Question: I apologize if this has been asked before, but my search didn't turn up anything on this topic.
Is there a way to show options in the Options Bar in Revit 2016 while prompting the user to select an object (in my case, a Ceiling in a space)?
For example, when using the built-in array command the following shows up on the option bar for user feedback and input:

<URL>
How do I do something like this in my code?
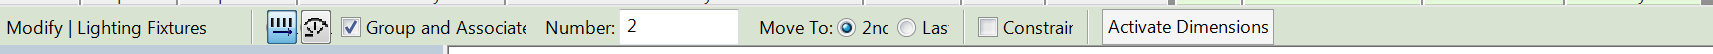
Answer: There is no API for that, unfortunately. There is no a lot of support in Revit for all things related to the user interface. And the option bar is superseded by contextual tabs, so I don't think there will be API for that in the future (there is also no support for contextual tabs at the moment).